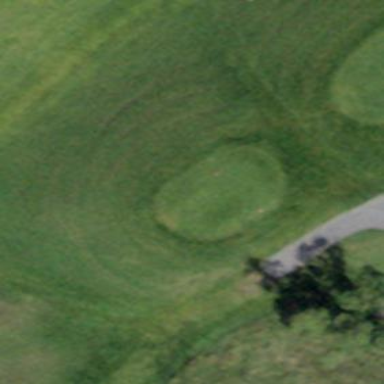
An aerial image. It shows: Golf tee on grassy land.